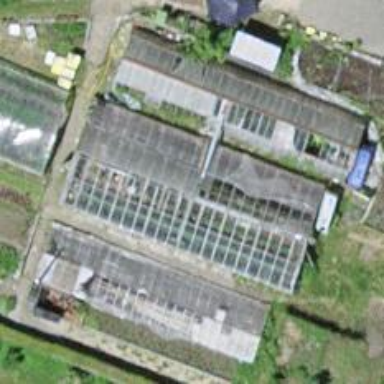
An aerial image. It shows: Greenhouse.